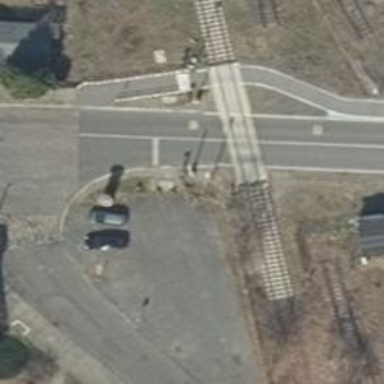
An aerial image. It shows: Level crossing along the railway.